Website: walmart
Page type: billing-address
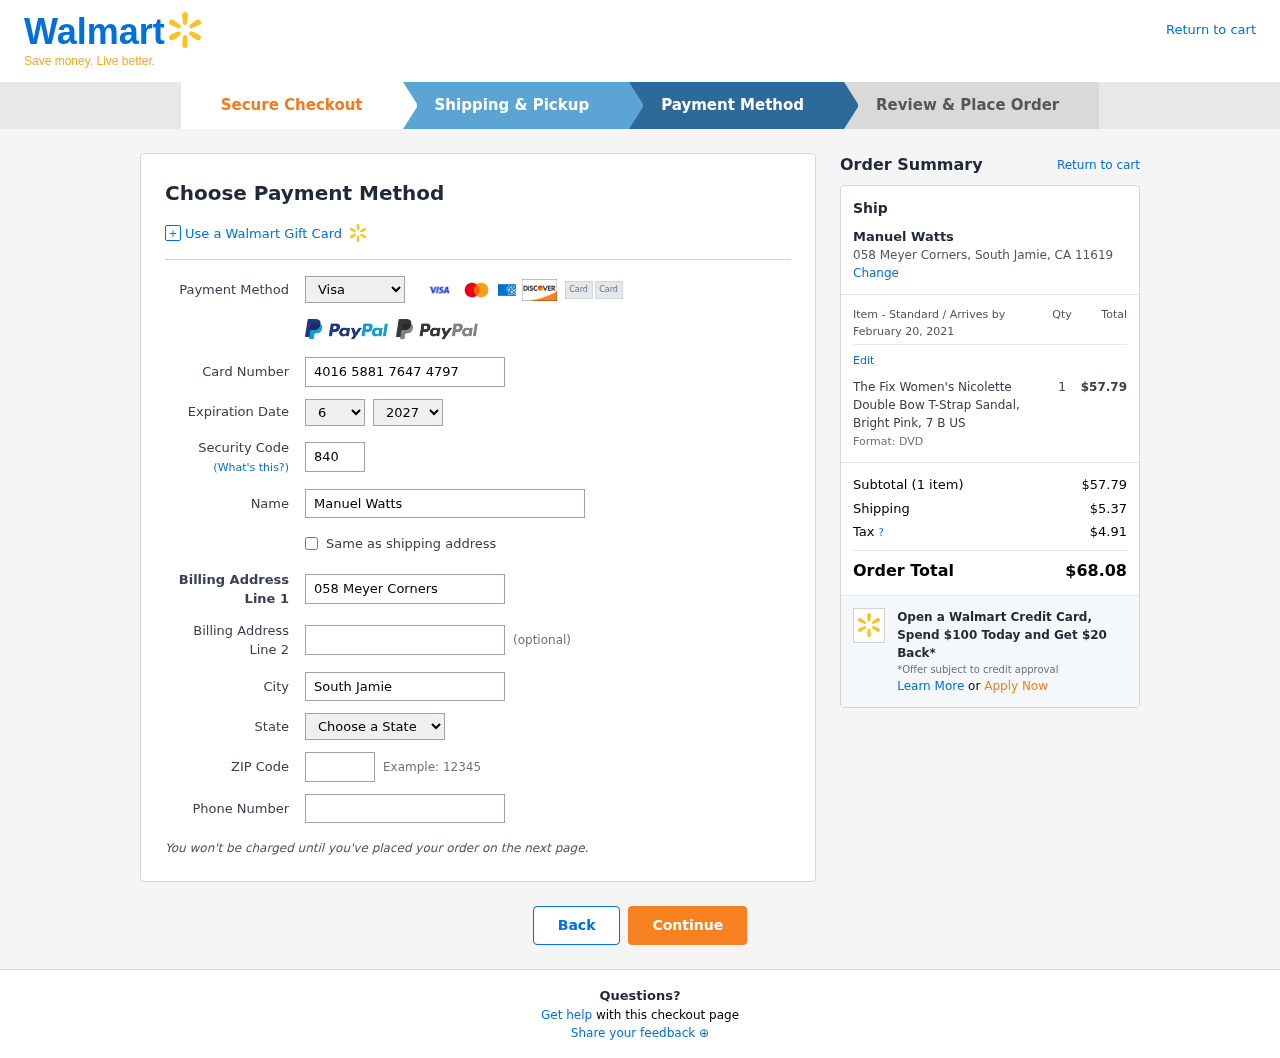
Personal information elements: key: PII_CARD_CVV
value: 840
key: PII_CARD_EXPIRY_MONTH
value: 06
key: PII_CARD_EXPIRY_YEAR
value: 27
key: PII_CARD_NUMBER
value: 4016 5881 7647 4797
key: PII_CARD_TYPE
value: Visa
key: PII_CITY
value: South Jamie
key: PII_CITY_STATE_ZIP
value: South Jamie, CA 11619
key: PII_FULLNAME
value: Manuel Watts
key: PII_PHONE
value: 8483643066
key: PII_POSTCODE
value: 11619
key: PII_STATE
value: California
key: PII_STREET
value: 058 Meyer Corners
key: PII_FULLNAME2
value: Manuel Watts
Product elements: key: PRODUCT1_NAME
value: The Fix Women's Nicolette Double Bow T-Strap Sandal, Bright Pink, 7 B US
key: PRODUCT1_PRICE
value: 57.79
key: PRODUCT1_QUANTITY
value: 1
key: PRODUCT1_DESC
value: Format: DVD
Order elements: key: ORDER_DELIVERY_DATE
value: February 20, 2021
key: ORDER_NUM_ITEMS
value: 1
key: ORDER_SUBTOTAL
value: $57.79
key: ORDER_SHIPPING_COST
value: $5.37
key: ORDER_TAX
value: $4.91
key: ORDER_TOTAL
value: $68.08